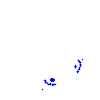
Particle: pion